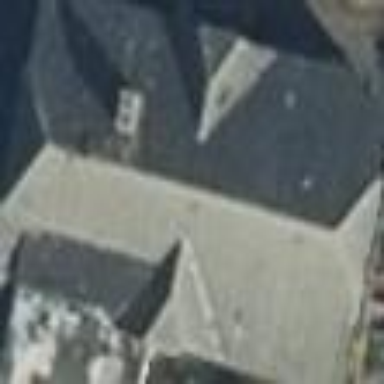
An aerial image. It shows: Detached building with gray half-hipped roof made of slate. The roof is oriented along one direction.